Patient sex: F
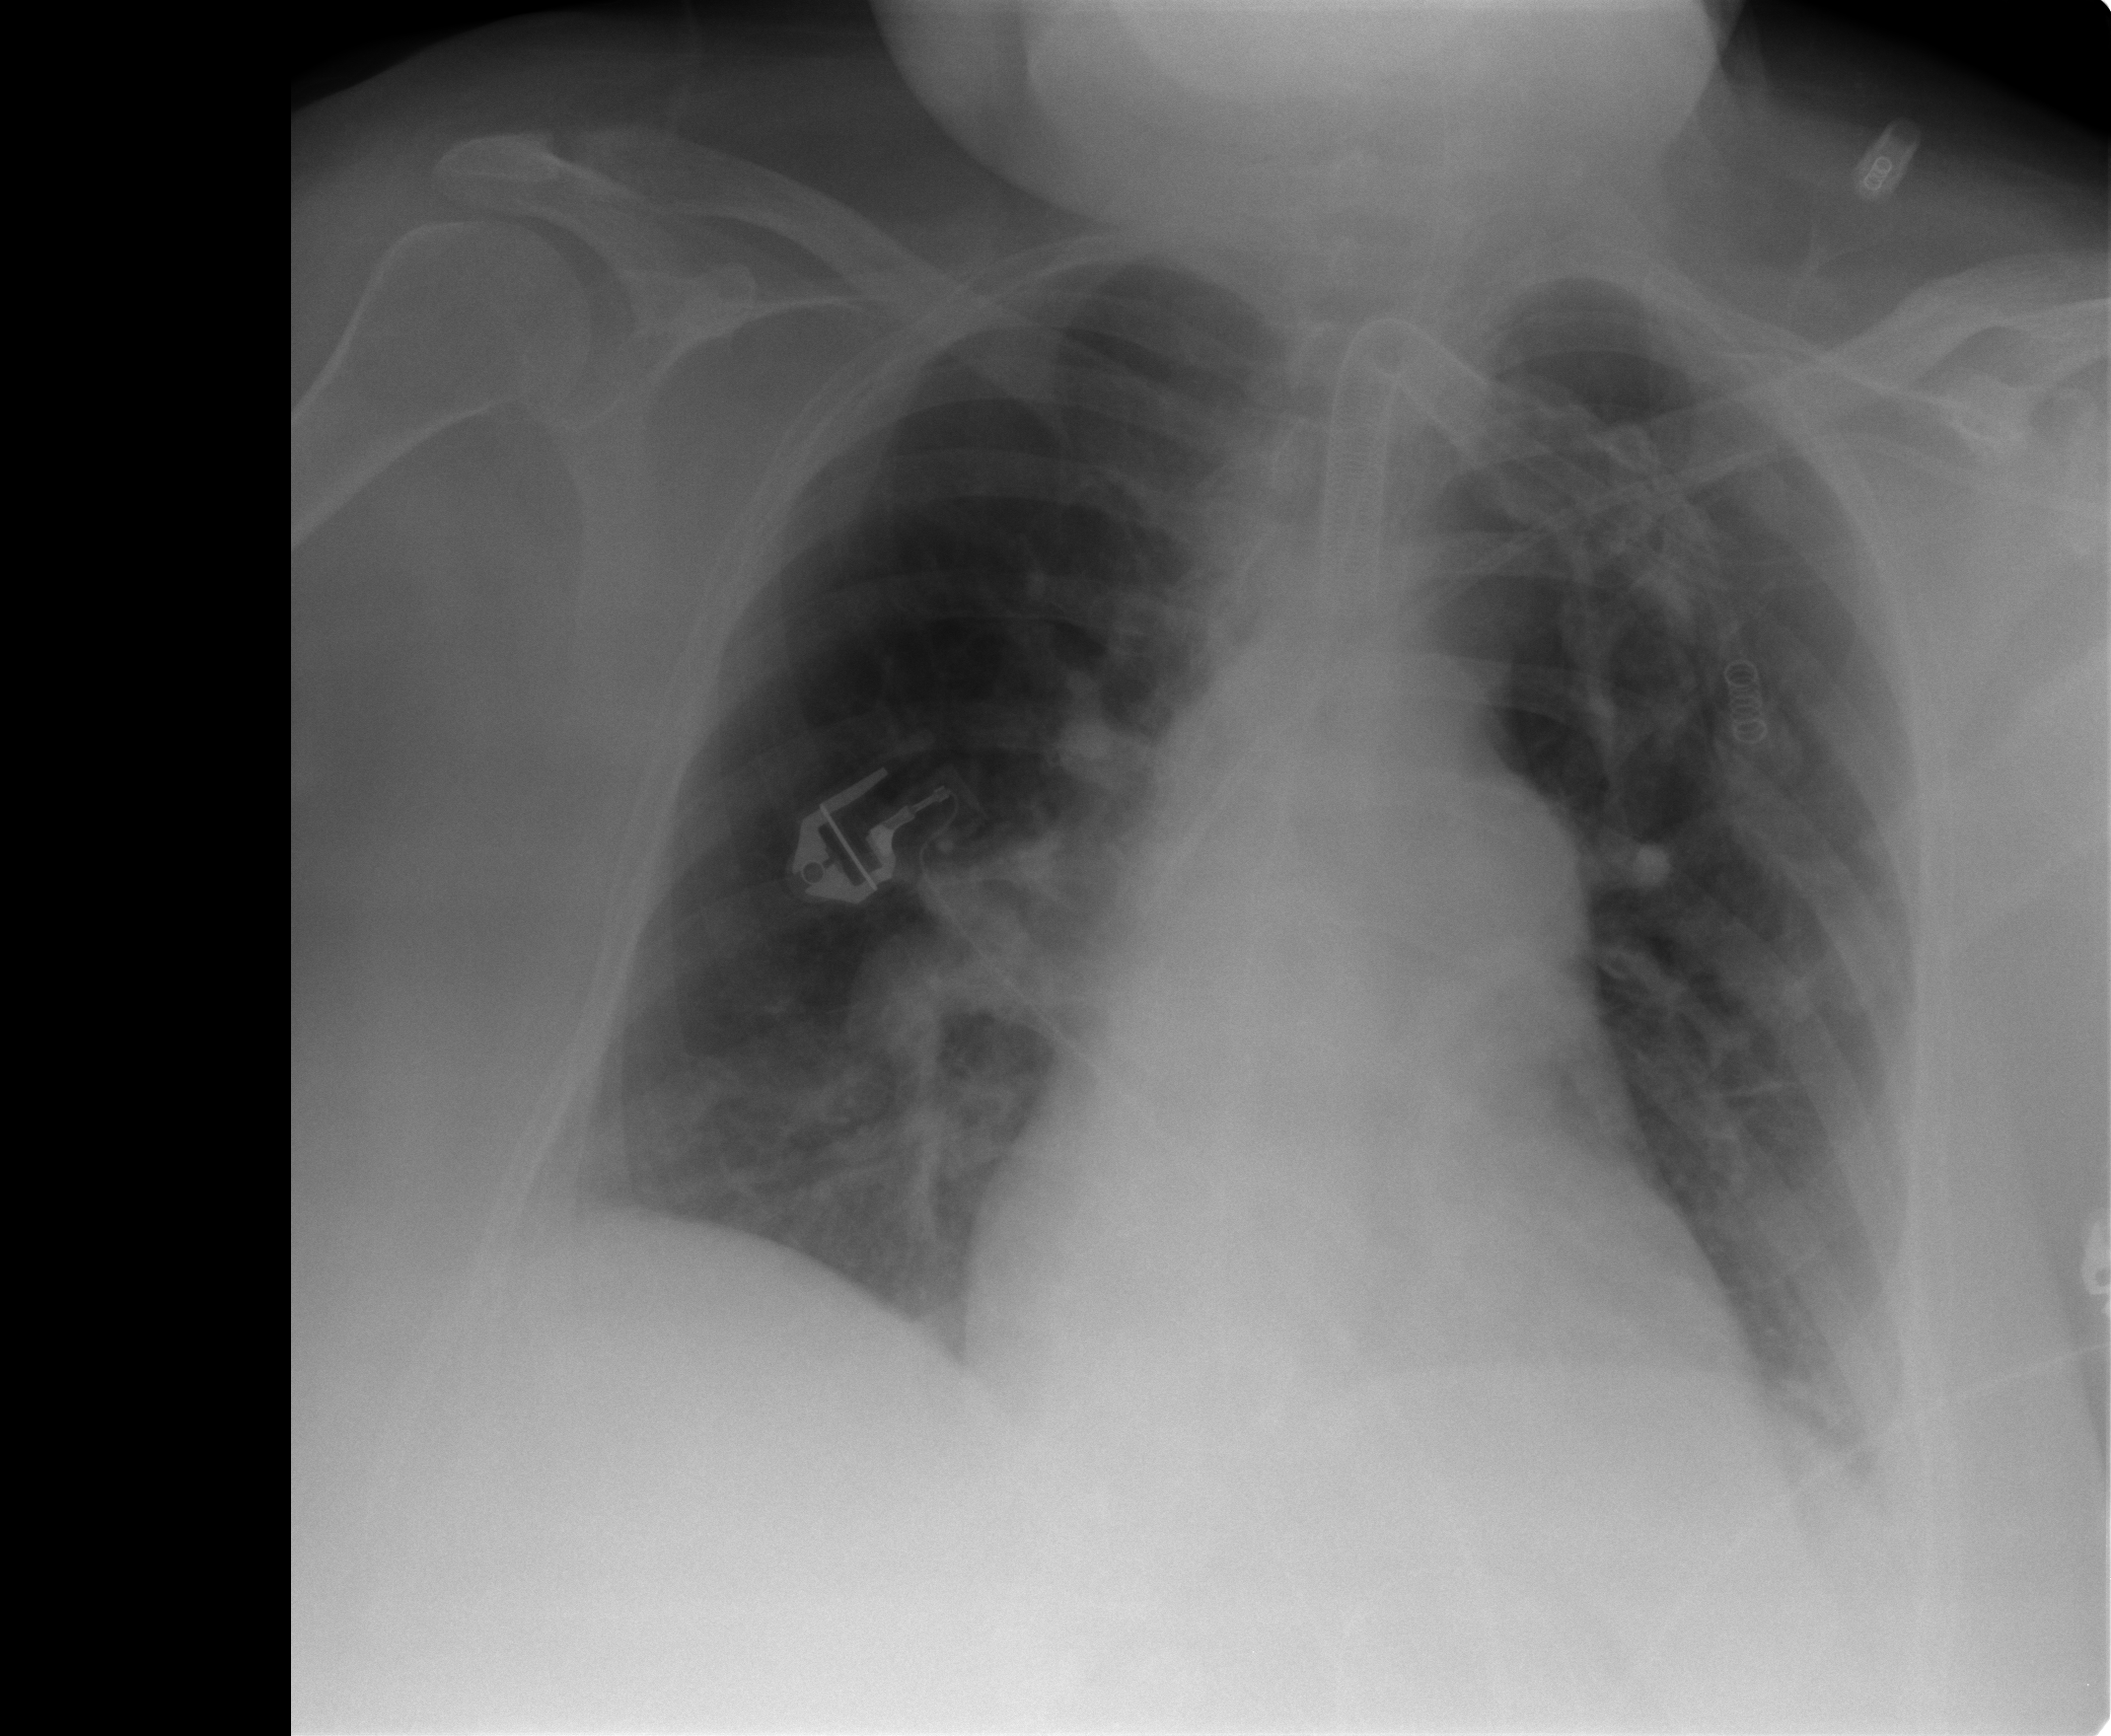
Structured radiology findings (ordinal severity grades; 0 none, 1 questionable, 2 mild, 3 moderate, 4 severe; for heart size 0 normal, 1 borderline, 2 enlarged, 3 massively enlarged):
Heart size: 1
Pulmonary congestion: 2
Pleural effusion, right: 0
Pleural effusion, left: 2
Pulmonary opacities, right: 0
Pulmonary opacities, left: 0
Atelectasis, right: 1
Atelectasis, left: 2